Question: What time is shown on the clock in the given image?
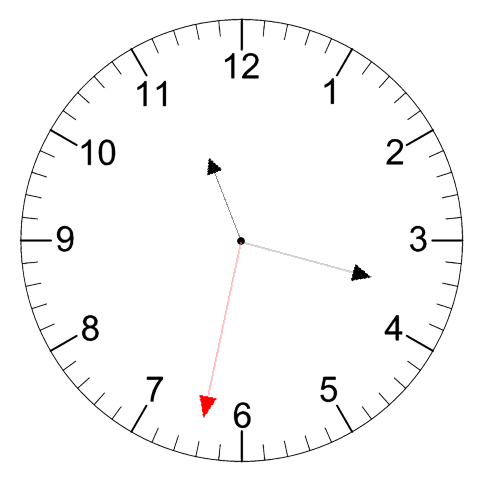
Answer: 11:17:32